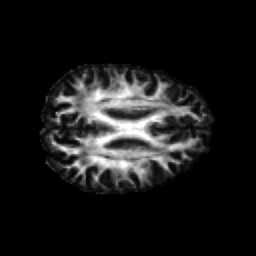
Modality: FA
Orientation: axial
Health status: healthy
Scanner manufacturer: philips
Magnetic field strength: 3 T
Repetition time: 6.964 s
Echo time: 0.092 s